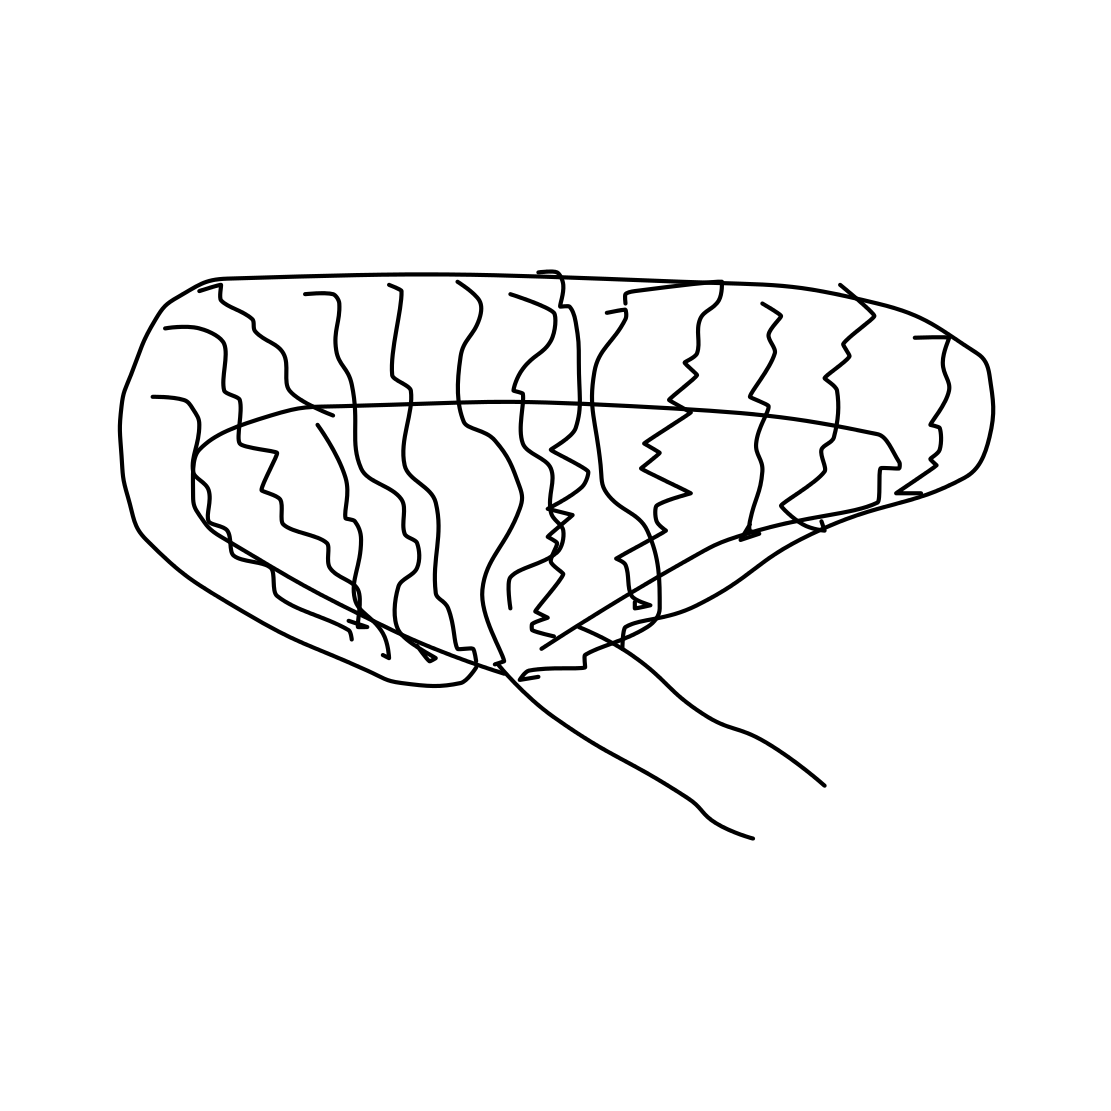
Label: brain